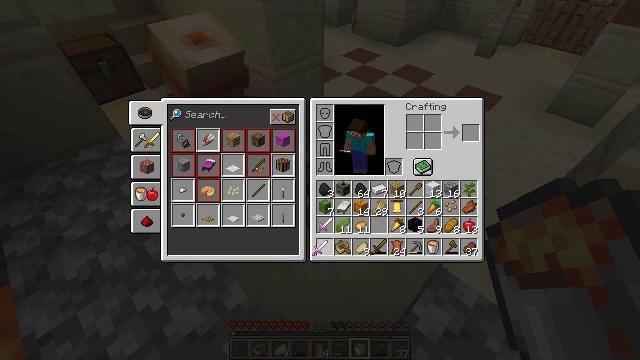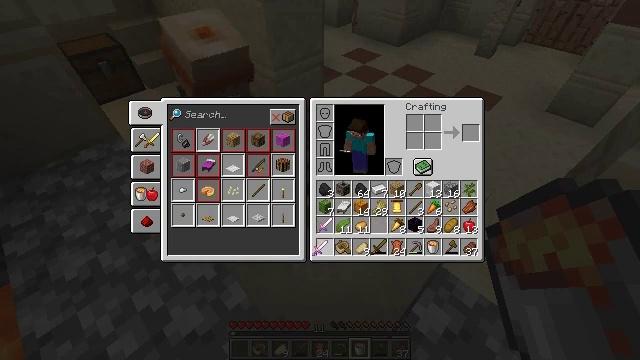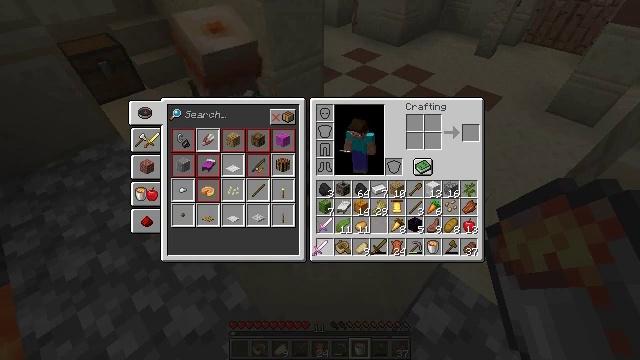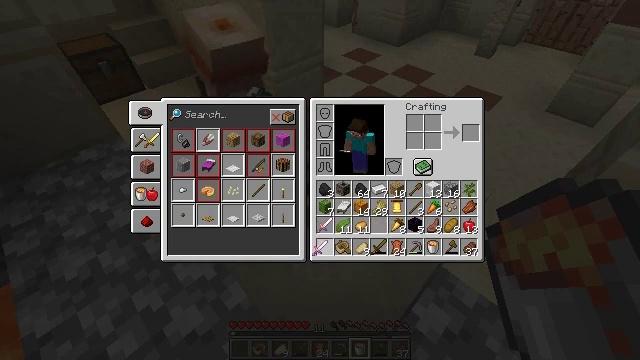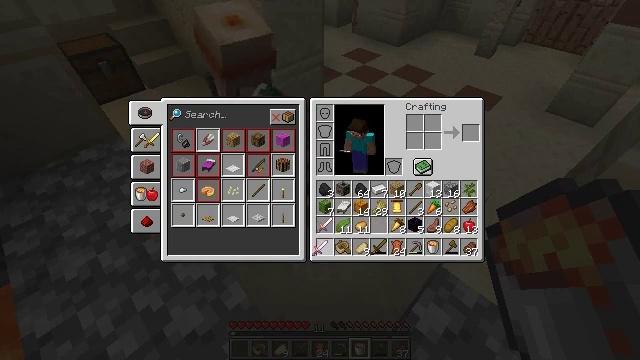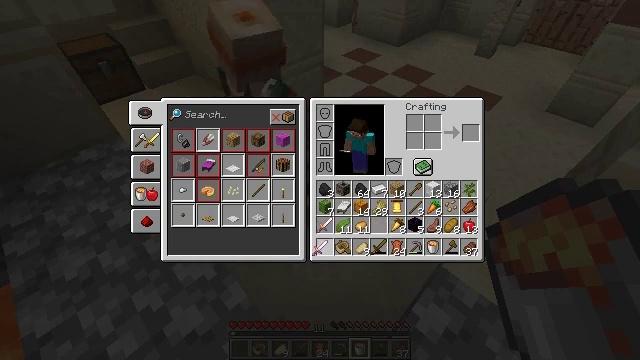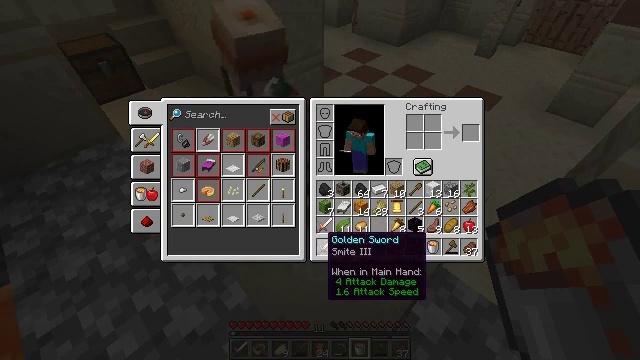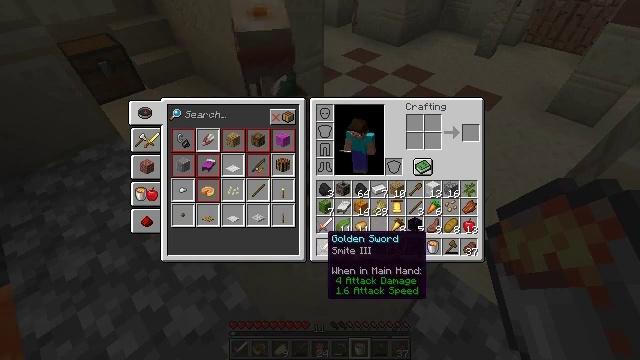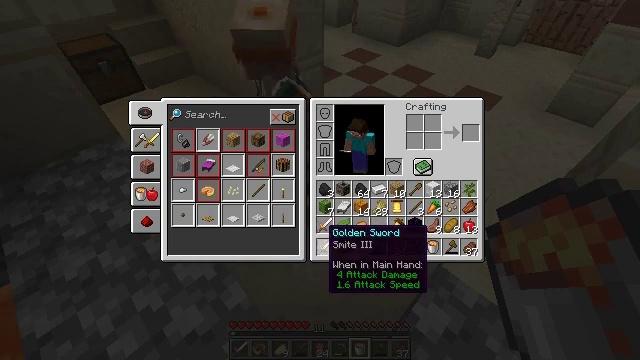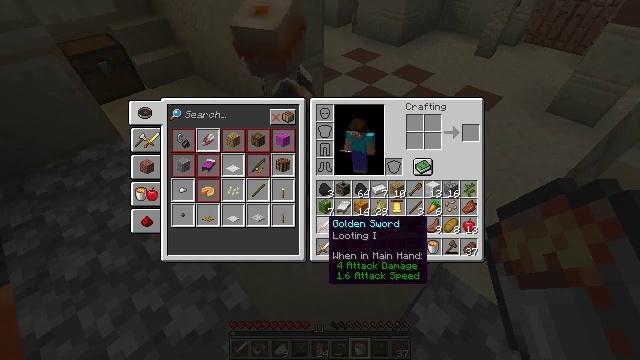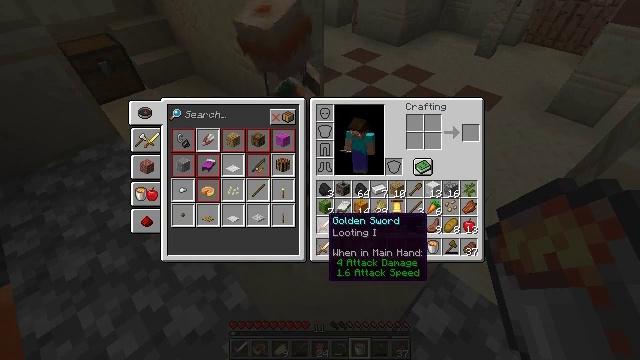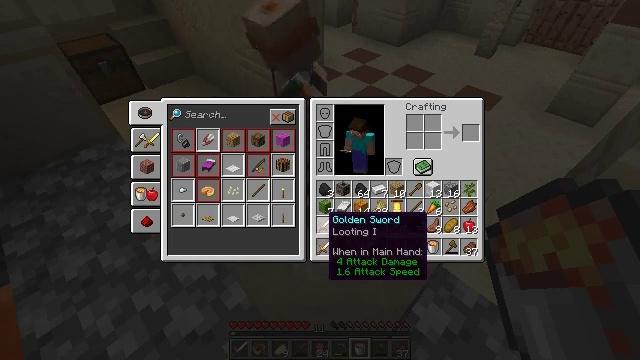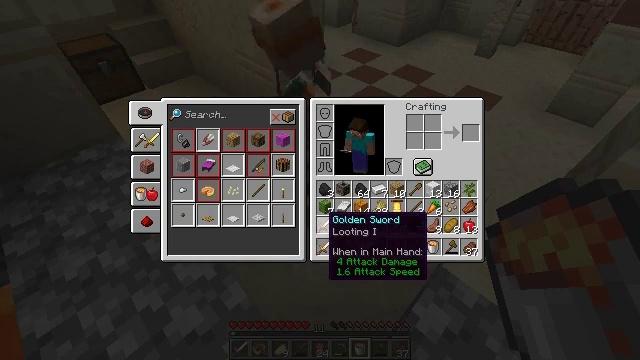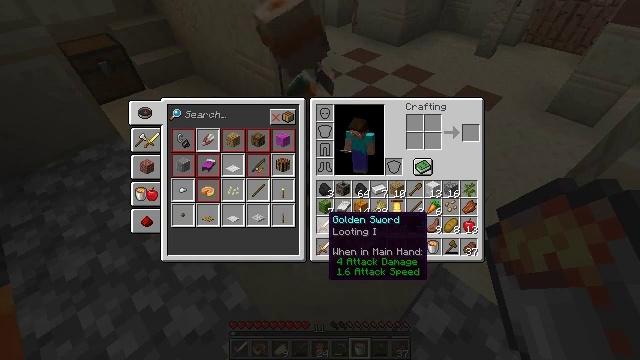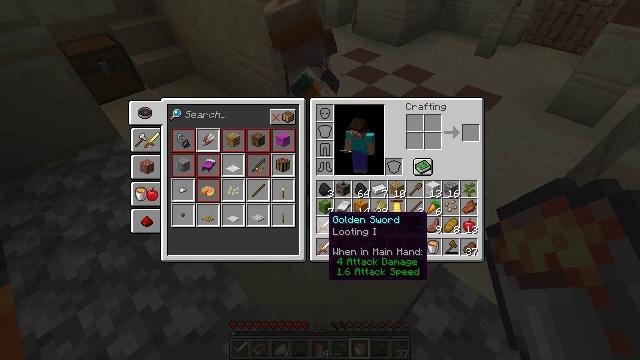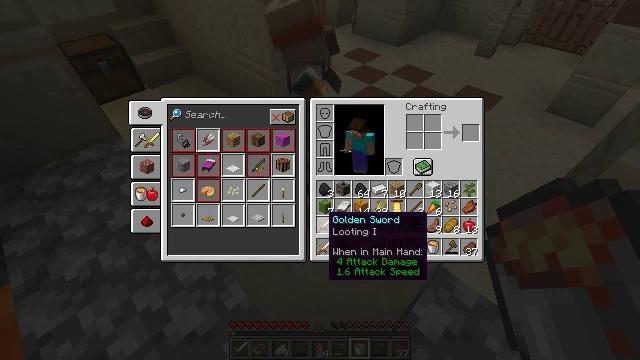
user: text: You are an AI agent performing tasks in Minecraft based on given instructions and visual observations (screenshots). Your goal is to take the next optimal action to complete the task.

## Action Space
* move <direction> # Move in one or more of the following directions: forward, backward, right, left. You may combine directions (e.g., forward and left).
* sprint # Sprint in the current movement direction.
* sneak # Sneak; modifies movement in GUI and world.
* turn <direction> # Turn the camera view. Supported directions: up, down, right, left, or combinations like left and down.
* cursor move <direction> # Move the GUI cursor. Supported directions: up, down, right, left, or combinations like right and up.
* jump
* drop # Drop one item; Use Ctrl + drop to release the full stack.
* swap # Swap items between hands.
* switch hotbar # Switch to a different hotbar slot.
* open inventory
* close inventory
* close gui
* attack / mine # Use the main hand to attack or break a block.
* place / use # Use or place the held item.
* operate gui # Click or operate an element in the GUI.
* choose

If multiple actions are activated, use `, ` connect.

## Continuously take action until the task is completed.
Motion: motion action
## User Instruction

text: Drop a golden sword.
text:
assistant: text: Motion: no_op
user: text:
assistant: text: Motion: no_op
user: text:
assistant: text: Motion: operate gui
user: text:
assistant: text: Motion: operate gui
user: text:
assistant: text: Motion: operate gui
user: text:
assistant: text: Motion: no_op
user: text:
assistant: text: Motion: no_op
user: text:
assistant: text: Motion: no_op
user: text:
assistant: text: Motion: cursor move up
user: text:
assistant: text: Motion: no_op
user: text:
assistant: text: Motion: no_op
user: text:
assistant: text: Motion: no_op
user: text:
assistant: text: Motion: no_op
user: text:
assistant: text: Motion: no_op
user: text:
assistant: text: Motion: no_op
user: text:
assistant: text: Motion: no_op
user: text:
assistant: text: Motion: no_op
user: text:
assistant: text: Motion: no_op
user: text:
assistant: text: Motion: no_op
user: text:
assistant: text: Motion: no_op
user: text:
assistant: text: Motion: operate gui
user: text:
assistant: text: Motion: operate gui
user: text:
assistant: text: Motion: cursor move up, operate gui
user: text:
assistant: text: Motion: cursor move left and up, operate gui
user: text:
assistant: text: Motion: cursor move left and up
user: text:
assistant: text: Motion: cursor move up
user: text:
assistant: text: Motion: no_op
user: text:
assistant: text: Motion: operate gui
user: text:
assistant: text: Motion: operate gui
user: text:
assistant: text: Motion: operate gui